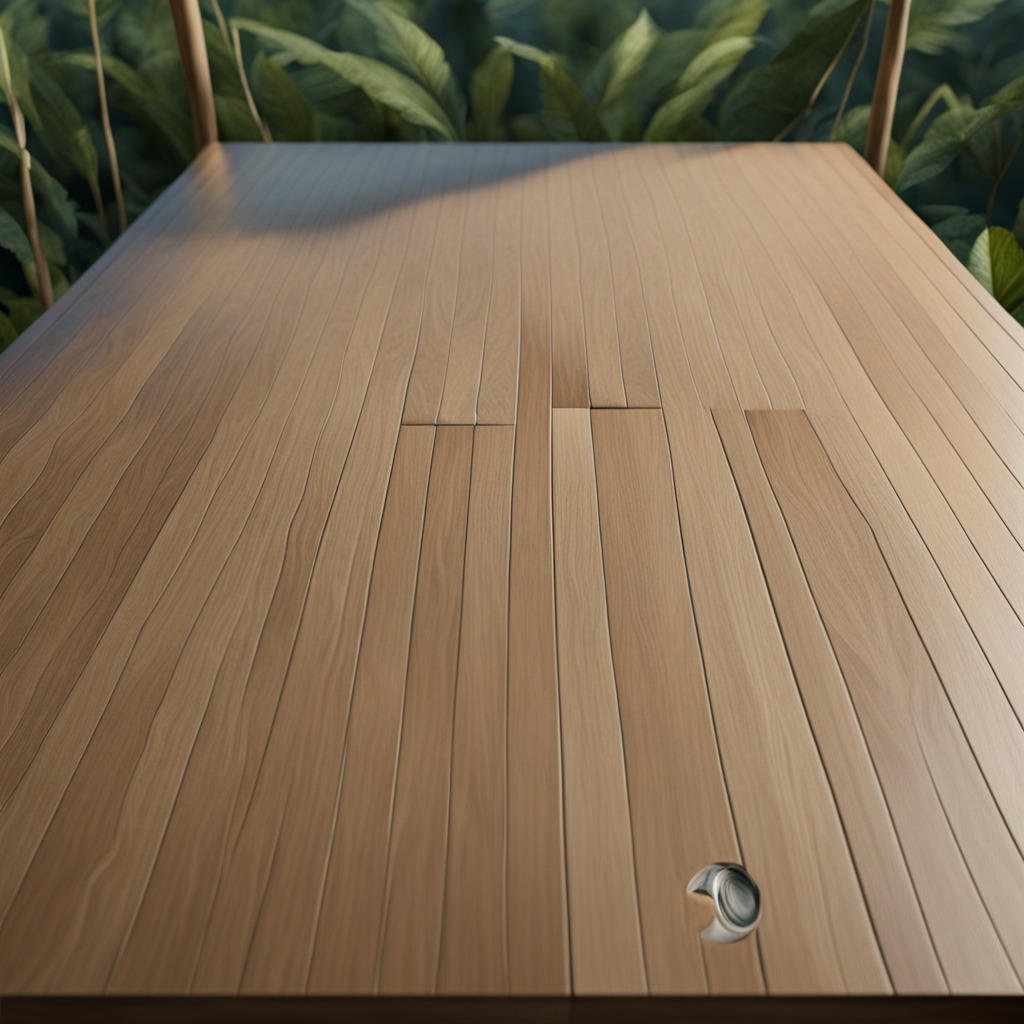
A metal nut is lying on the wooden table inside a jungle field workshop tent.